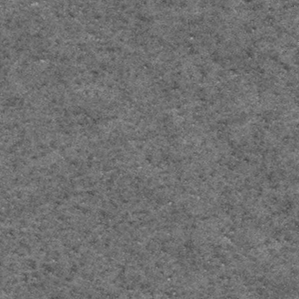
Label: frost